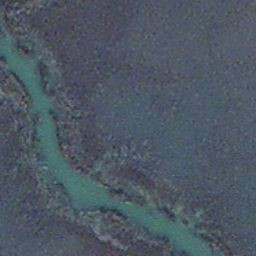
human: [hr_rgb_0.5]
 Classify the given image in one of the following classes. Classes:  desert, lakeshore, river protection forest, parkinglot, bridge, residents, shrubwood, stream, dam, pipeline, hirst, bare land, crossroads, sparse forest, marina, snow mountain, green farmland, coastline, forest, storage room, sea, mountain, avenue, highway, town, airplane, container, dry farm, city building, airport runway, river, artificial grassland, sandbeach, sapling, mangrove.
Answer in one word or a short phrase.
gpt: stream